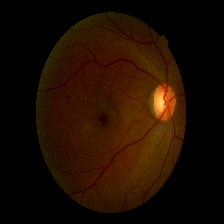
Diabetic retinopathy grade: Mild